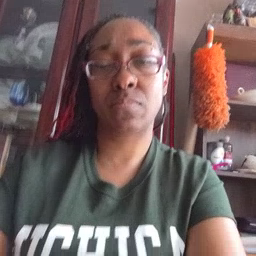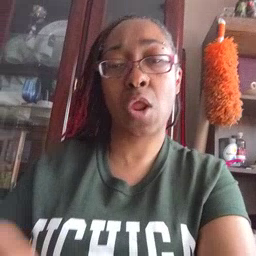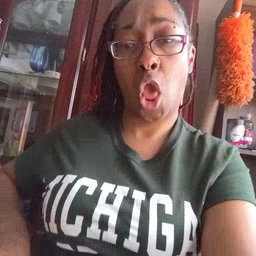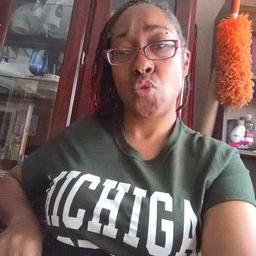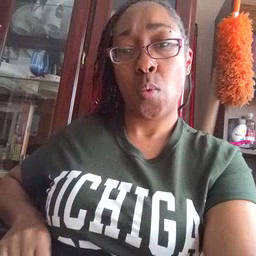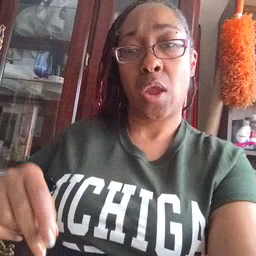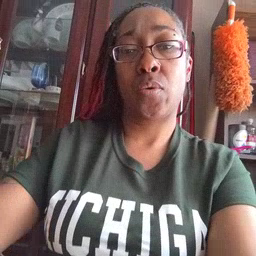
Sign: underwear